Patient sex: M
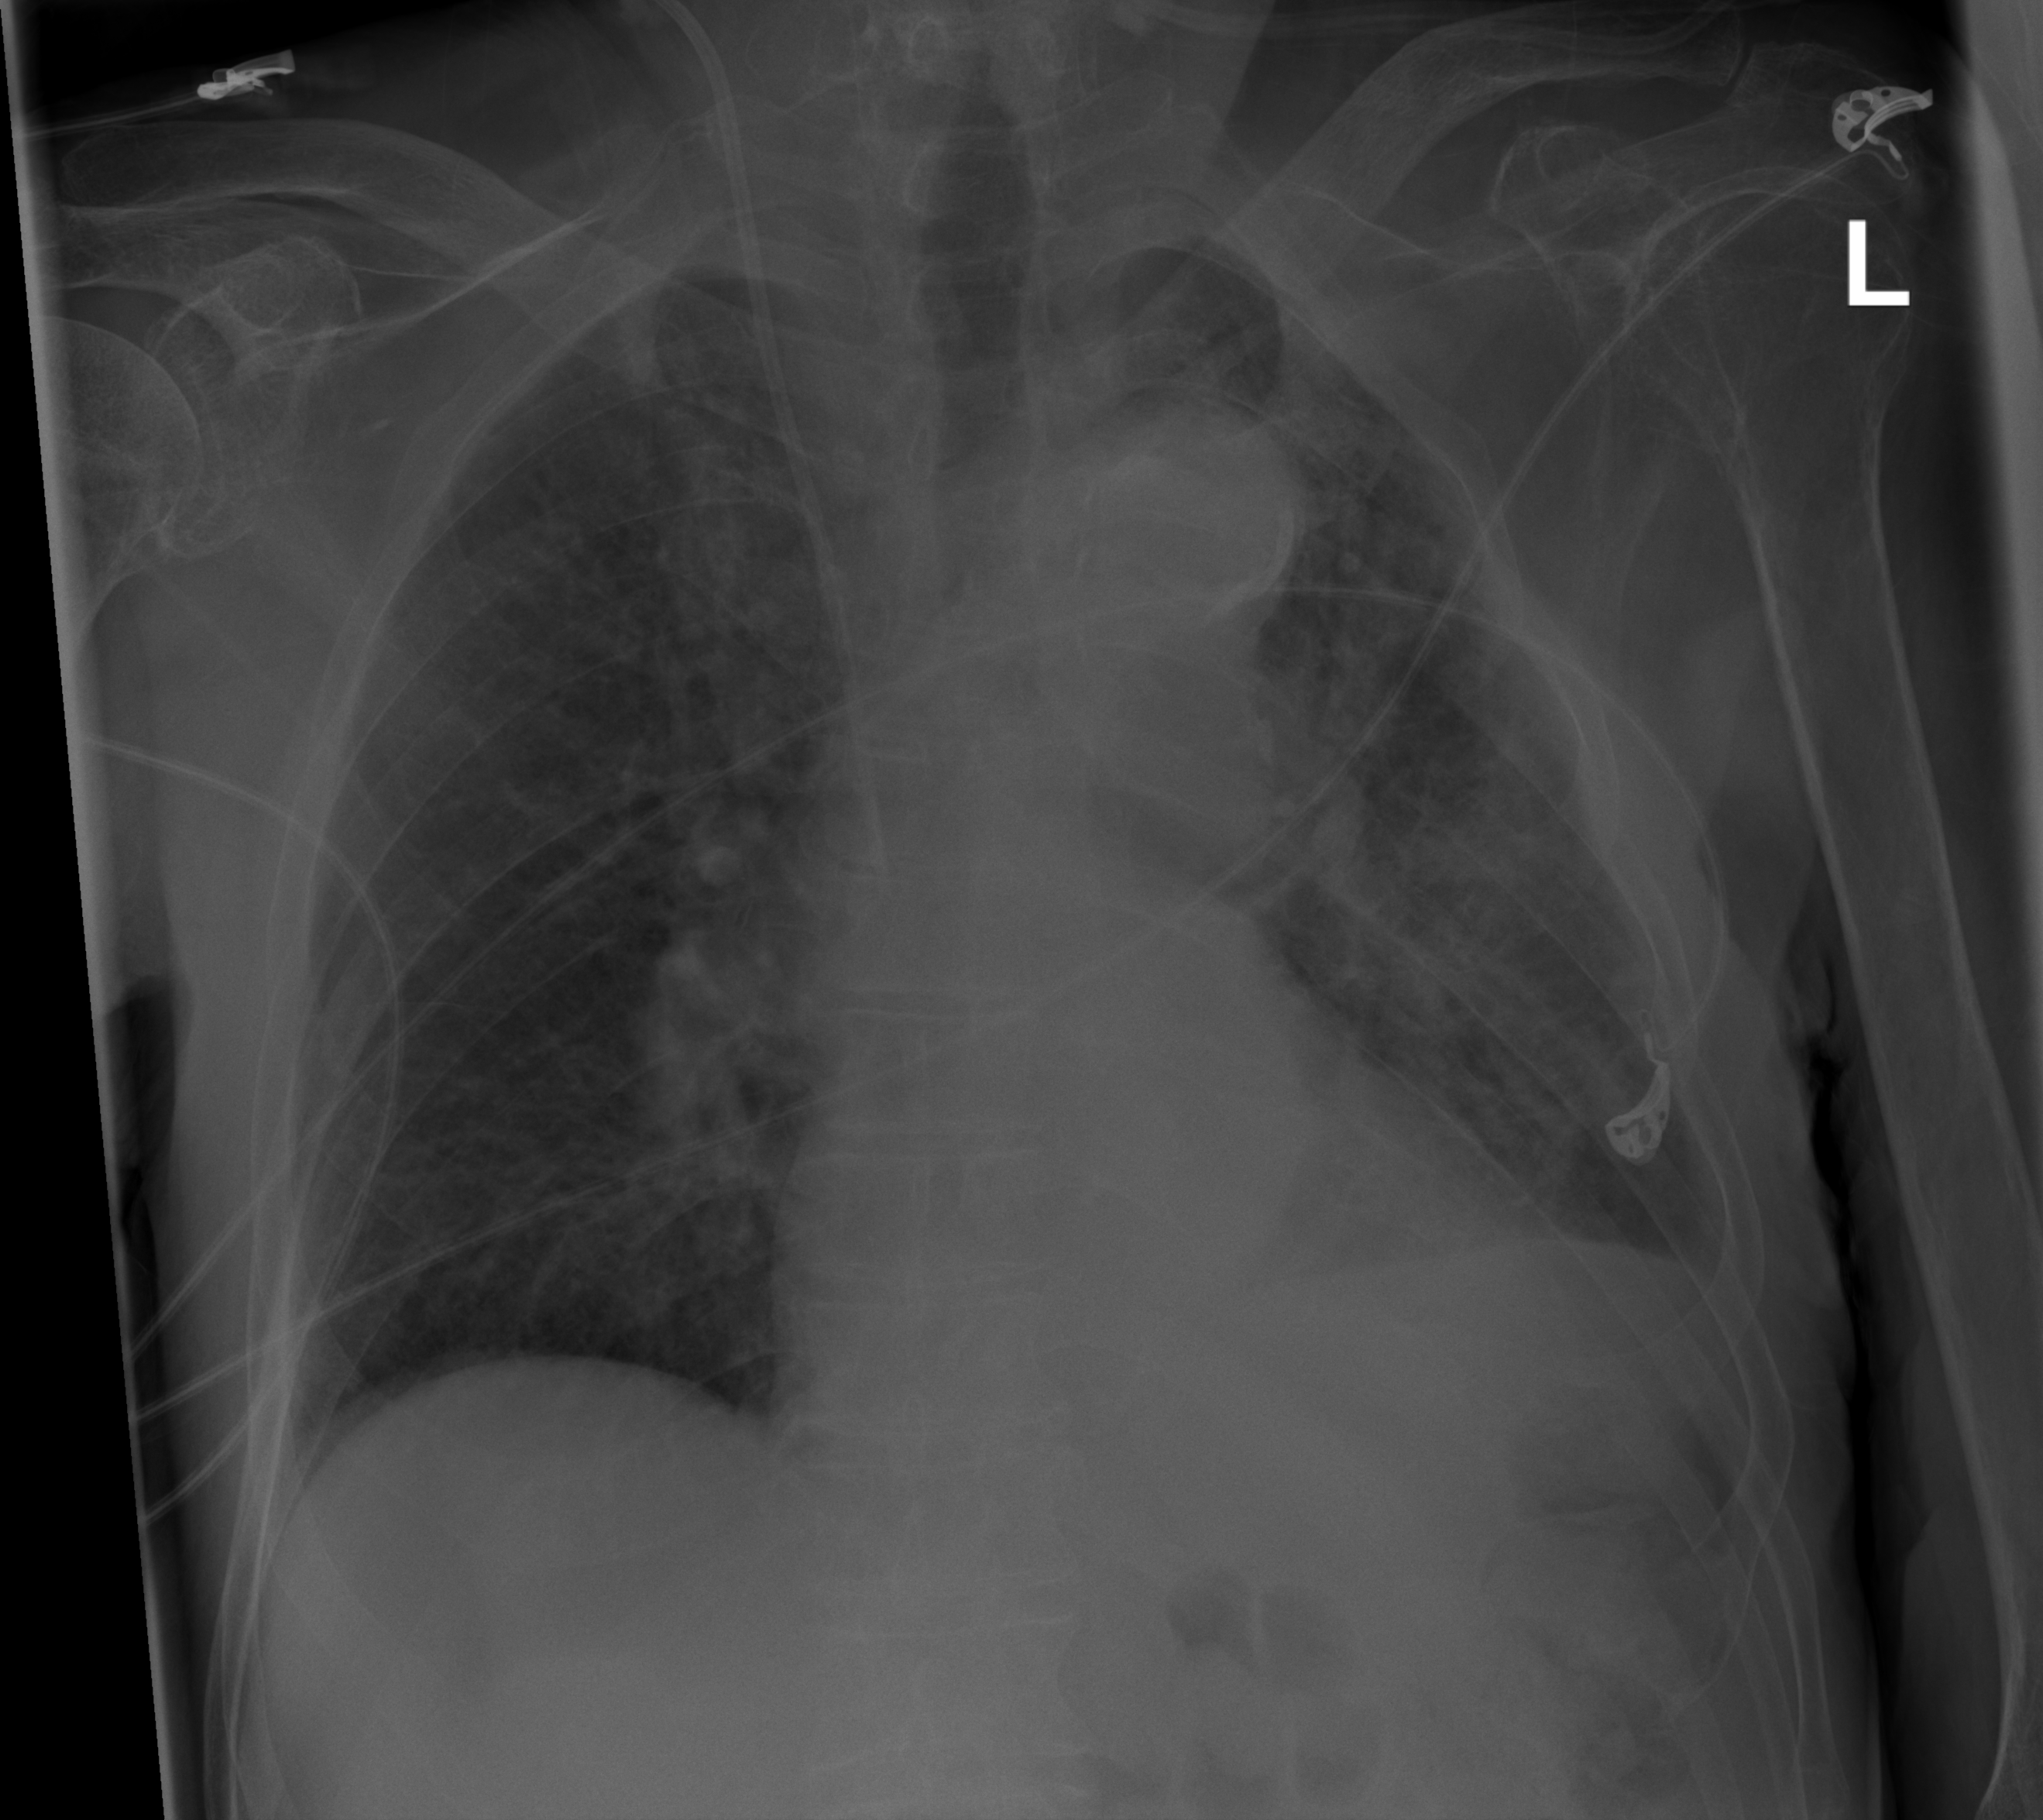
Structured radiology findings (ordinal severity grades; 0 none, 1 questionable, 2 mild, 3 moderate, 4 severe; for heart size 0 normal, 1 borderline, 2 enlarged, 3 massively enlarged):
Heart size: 0
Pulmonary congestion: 2
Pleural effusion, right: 0
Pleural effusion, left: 2
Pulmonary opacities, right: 0
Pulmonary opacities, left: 2
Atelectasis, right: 0
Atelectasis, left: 2